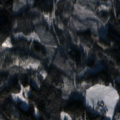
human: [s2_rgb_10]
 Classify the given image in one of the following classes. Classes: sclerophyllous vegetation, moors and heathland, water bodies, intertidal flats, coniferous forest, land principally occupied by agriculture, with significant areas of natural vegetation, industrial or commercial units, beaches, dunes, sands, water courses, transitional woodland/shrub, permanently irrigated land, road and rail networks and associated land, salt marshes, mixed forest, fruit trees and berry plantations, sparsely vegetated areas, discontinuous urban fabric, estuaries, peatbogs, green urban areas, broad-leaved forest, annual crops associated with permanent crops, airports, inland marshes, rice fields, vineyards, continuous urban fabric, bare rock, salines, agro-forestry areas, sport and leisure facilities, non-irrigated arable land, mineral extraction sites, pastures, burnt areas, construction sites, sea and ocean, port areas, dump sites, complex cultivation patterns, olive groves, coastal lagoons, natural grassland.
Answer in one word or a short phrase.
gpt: non-irrigated arable land, coniferous forest, mixed forest, transitional woodland/shrub